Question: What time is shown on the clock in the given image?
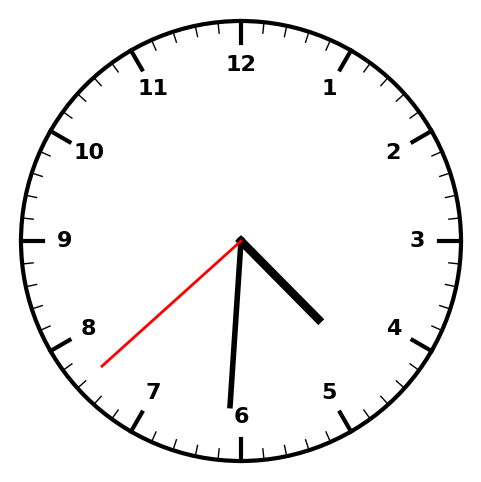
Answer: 04:30:38